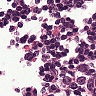
Metastatic tissue present: no